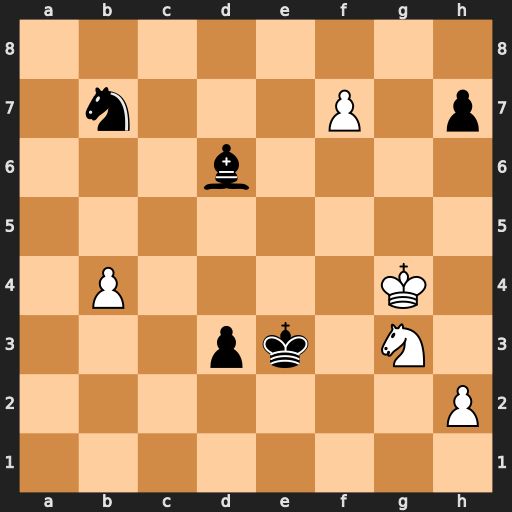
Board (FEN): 8/1n3P1p/3b4/8/1P4K1/3pk1N1/7P/8
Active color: w
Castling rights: -
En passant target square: -
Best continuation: Nf5+ Kd2 Nxd6 Nxd6 f8=Q